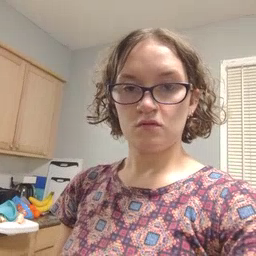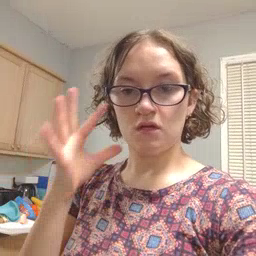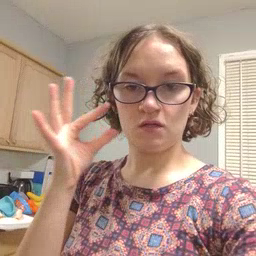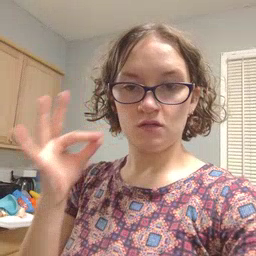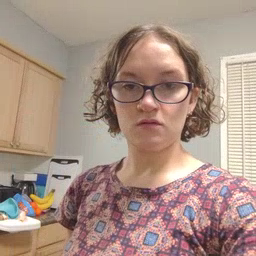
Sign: cat